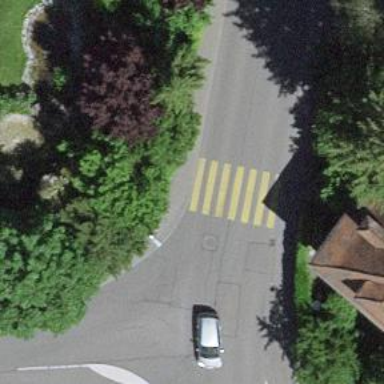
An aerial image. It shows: Zebra crossing on the road.